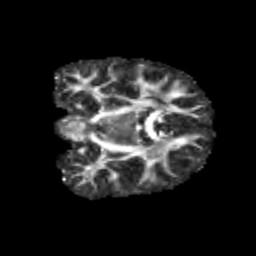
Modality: FA
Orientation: coronal
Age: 11
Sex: male
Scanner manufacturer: siemens
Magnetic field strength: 3 T
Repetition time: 3.8 s
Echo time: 0.07 s